Interaction volume radius: 5 \u00c5
Interaction volume height: 30 \u00c5
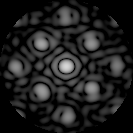
Disorder parameter: 0.3525